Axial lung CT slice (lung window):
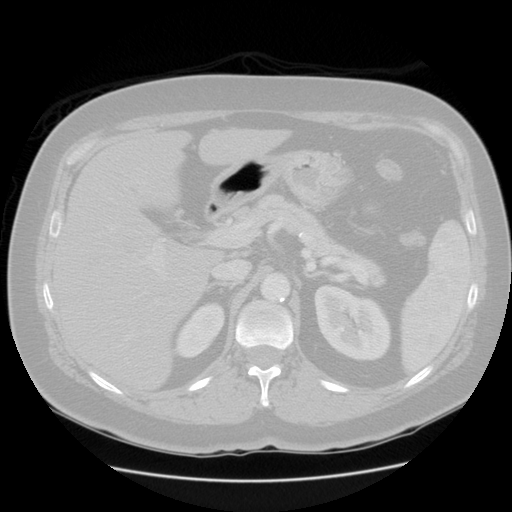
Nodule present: no